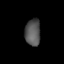
Tissue: lung
Cell type: Epithelial cells
Senescence score: 0.162
Nuclear area (px): 402
Mean DAPI intensity: 85.413